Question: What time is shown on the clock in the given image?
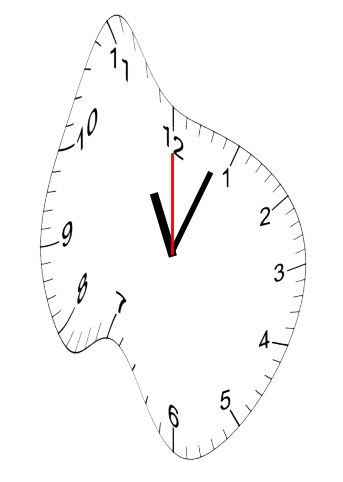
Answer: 11:04:00